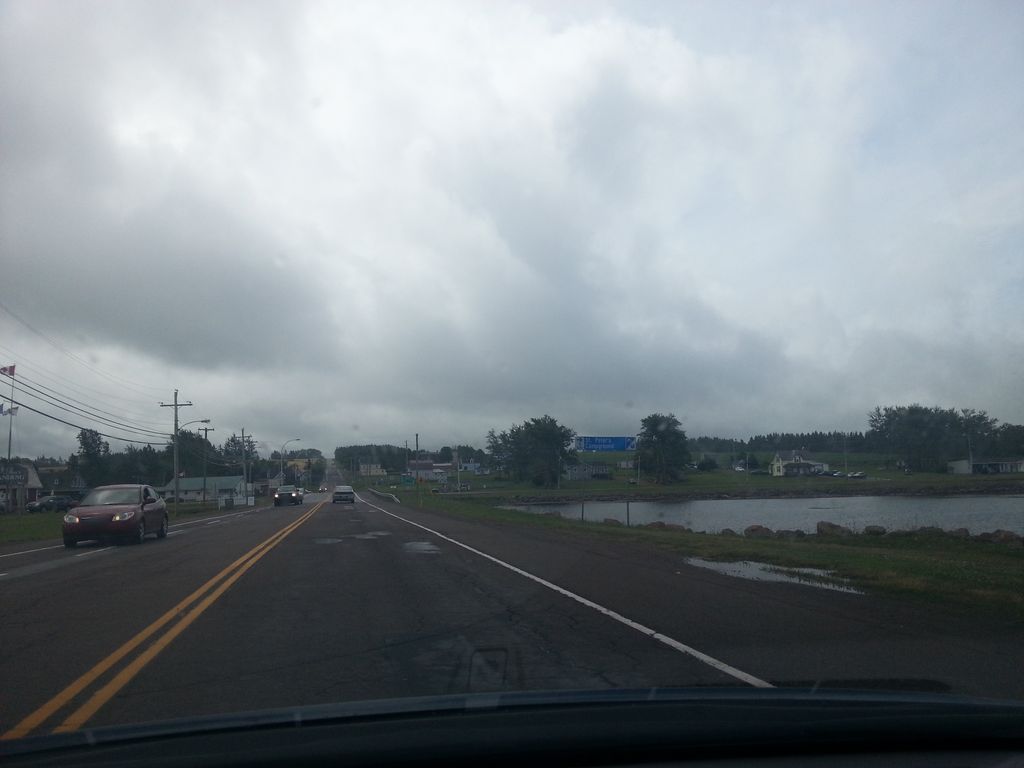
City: charlottetown